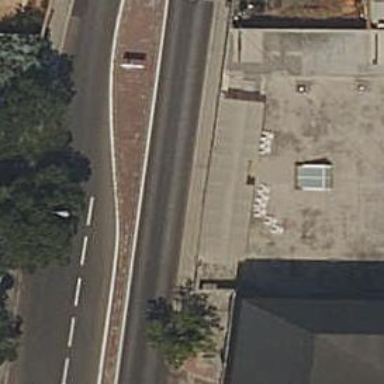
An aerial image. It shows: Bus stop with platform for public transport.